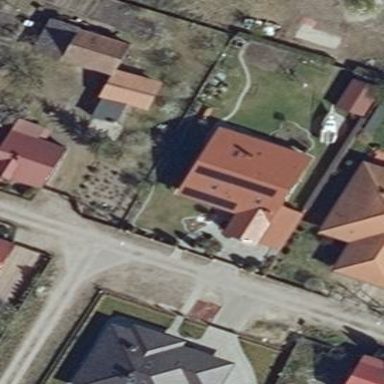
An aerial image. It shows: Residential building.